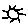
Label: sun